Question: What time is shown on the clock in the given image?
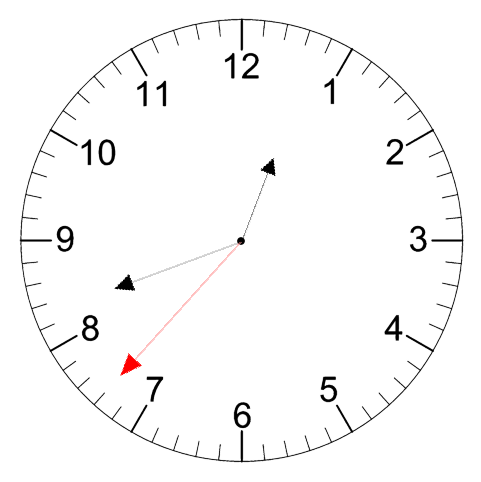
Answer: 12:41:37